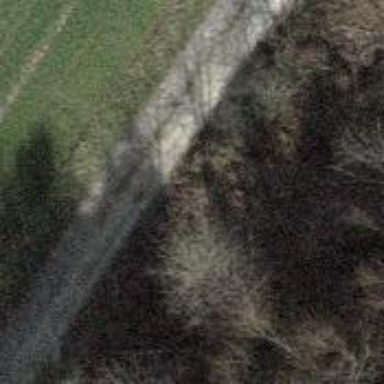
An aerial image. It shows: Track with grade2 tracktype.